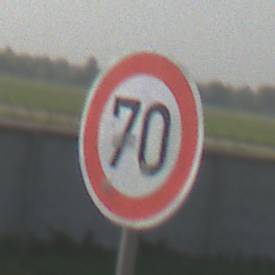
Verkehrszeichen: Geschwindigkeit70
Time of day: MorningAfternoon
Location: Outdoor (Special)
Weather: Clear
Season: NotSpecified
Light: Natural